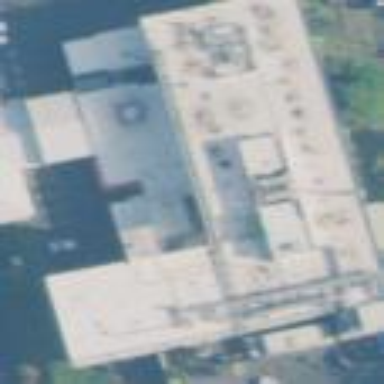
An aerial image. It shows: Hospital building.